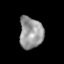
Tissue: prostate
Cell type: T cells
Senescence score: 0.3239
Nuclear area (px): 730
Mean DAPI intensity: 151.295